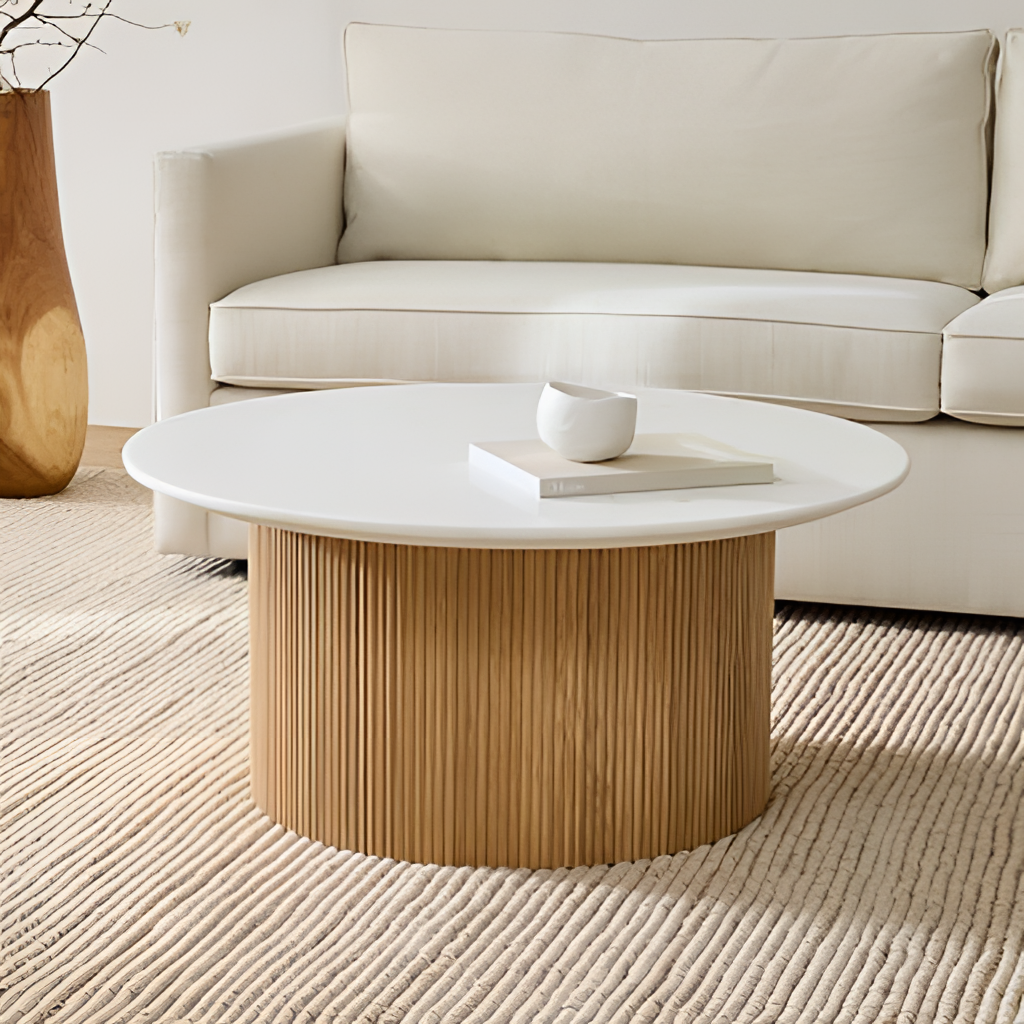
living room, white wood and marble coffee table, fabric flooring, with ribbed pattern, modern, white paint wallpaper, with solid pattern